Question: I am doing an IoT project with raspberry Pi and 'arduino.in' this case I need to work with both 'WebSocket' and 'SerialPort' modules. because those modules are required to communicate with Samsung Artik. but the problem is when I am trying to install 'serialPort' it is getting following error continuously. I looked for all the GitHub forums for the solutions and they were not working. Does anyone get a solution for this? Thanks in advance. refer the error log for node versions and other details.
'''
pi@raspberrypi:~ $ sudo -i
SSH is enabled and the default password for the 'pi' user has not been changed.
This is a security risk - please login as the 'pi' user and type 'passwd' to set a new password.
root@raspberrypi:~# sudo npm install -g --unsafe-perm serialport
(node:1740) [DEP0022] DeprecationWarning: os.tmpDir() is deprecated. Use os.tmpd ir() instead.
npm ERR! Error: Method Not Allowed
npm ERR! at errorResponse (/usr/share/npm/lib/cache/add-named.js:260:10)
npm ERR! at /usr/share/npm/lib/cache/add-named.js:203:12
npm ERR! at saved (/usr/share/npm/node_modules/npm-registry-client/lib/get.j s:167:7)
npm ERR! at FSReqWrap.oncomplete (fs.js:135:15)
npm ERR! If you need help, you may report this *entire* log,
npm ERR! including the npm and node versions, at:
npm ERR! <http://github.com/npm/npm/issues>
npm ERR! System Linux 4.14.50-v7+
npm ERR! command "/usr/bin/node" "/usr/bin/npm" "install" "-g" "--unsafe-perm" " serialport"
npm ERR! cwd /root
npm ERR! node -v v8.11.1
npm ERR! npm -v 1.4.21
npm ERR! code E405
npm ERR!
npm ERR! Additional logging details can be found in:
npm ERR! /root/npm-debug.log
npm ERR! not ok code 0
root@raspberrypi:~# ^C
root@raspberrypi:~#
'''

raspberry pi 3 model B board has latest RASPBIAN OS.
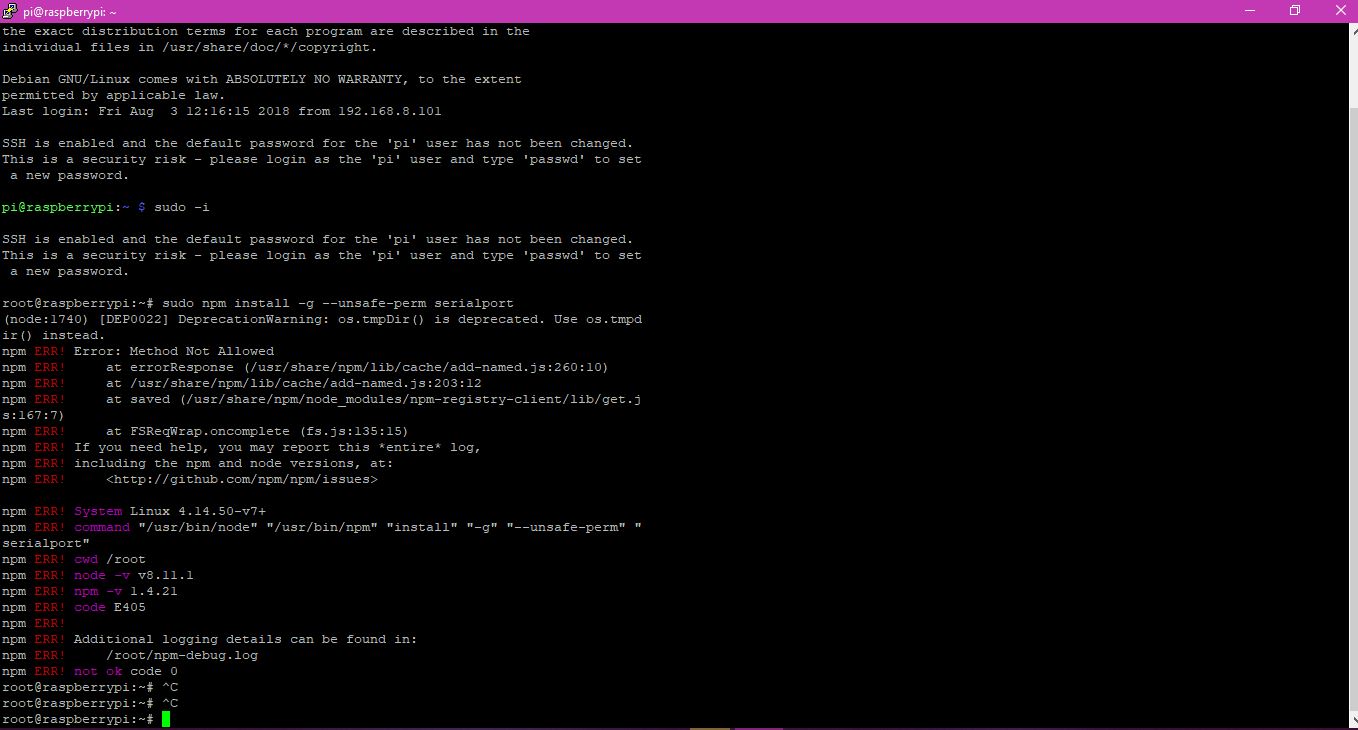
Answer: Update npm to the latest release worked for me :
'''
npm install -g npm@latest
'''
and ::
"npm install -g serialport"
used node and npm version on a raspbian installation when a got the same error you described :
'''
npm ERR! System Linux 4.14.69-v7+
npm ERR! command "/usr/bin/node" "/usr/bin/npm" "install" "serialport"
npm ERR! cwd /var/www/html/plugins/rflink/resources
npm ERR! node -v v8.11.1
npm ERR! npm -v 1.4.21
npm ERR! code E405
'''